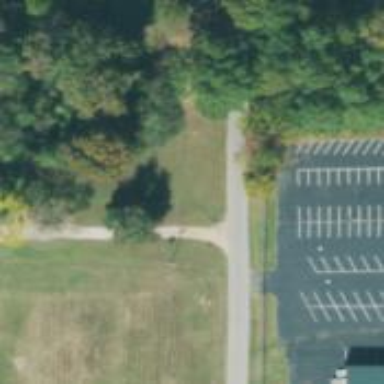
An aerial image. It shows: Driveway.